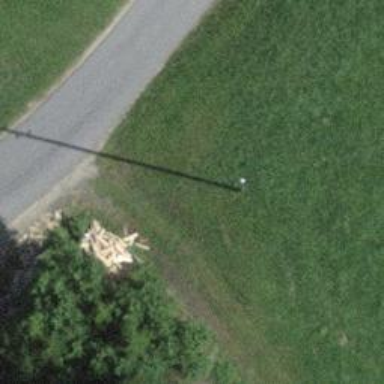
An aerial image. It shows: Utility pole in the area.